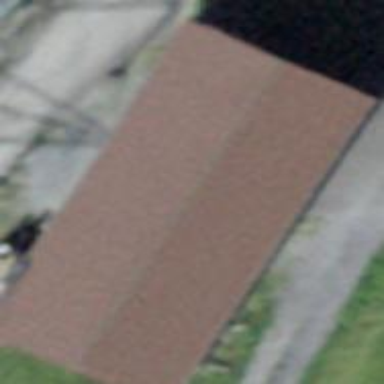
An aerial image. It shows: Rural barn.